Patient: sex F, age 63
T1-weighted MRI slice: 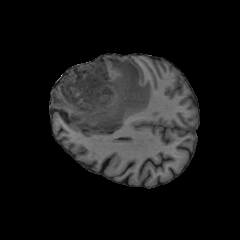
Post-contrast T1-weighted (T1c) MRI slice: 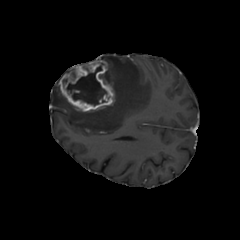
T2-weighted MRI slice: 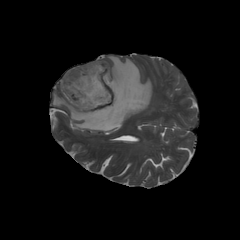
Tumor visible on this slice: yes
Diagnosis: Glioblastoma, IDH-wildtype
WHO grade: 4